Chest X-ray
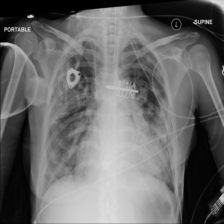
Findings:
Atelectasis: negative
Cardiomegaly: positive
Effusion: positive
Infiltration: negative
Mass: negative
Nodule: negative
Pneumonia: negative
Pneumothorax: negative
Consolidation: negative
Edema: negative
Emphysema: positive
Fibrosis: negative
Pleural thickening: negative
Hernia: negative